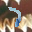
Label: 7